【题型】解答题　【知识点】平面几何　【难度】easy
如图, 四边形 $ABCD \sim$ 四边形 $A'B'C'D'$, $AB = 12$, $BC = 9$, $B'C' = 6$, $C'D' = 4$, $\angle A = 95^\circ$, $\angle D = 136^\circ$, $\angle B' = 60^\circ$

(1) $\angle C' = \underline{\hspace{2cm}}$；

(2) 求边 $A'B'$、$CD$ 的长度。
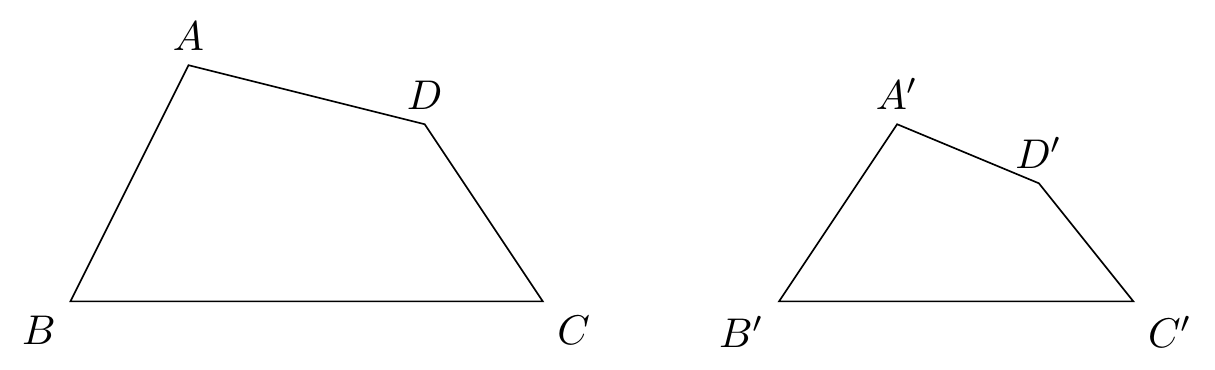
【解答】
解：(1) $\because$ 四边形 $ABCD \sim$ 四边形 $A'B'C'D'$, $\angle A = 95^\circ$, $\angle D = 136^\circ$, $\angle B' = 60^\circ$

$\therefore \angle A' = 95^\circ$, $\angle D' = 136^\circ$

$\therefore \angle C' = 360^\circ - \angle A' - \angle B' - \angle D'$

$= 360^\circ - 95^\circ - 60^\circ - 136^\circ = 69^\circ$

故答案为：$69^\circ$

(2) $\because$ 四边形 $ABCD \sim$ 四边形 $A'B'C'D'$

$\therefore \frac{AB}{A'B'} = \frac{BC}{B'C'} = \frac{CD}{C'D'}$

$\because AB = 12$, $BC = 9$, $B'C' = 6$, $C'D' = 4$

$\therefore \frac{12}{A'B'} = \frac{9}{6} = \frac{CD}{4}$

解得：$A'B' = 8$, $CD = 6$